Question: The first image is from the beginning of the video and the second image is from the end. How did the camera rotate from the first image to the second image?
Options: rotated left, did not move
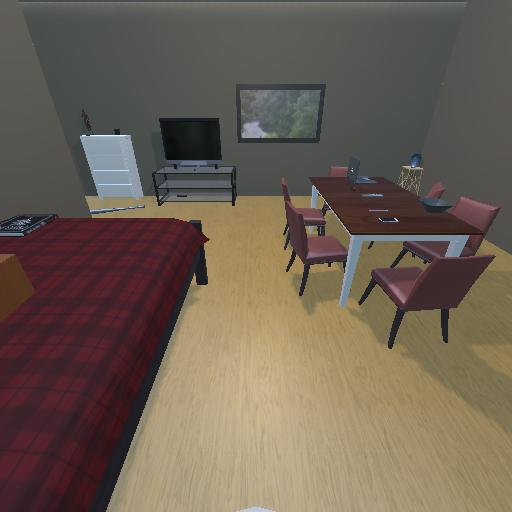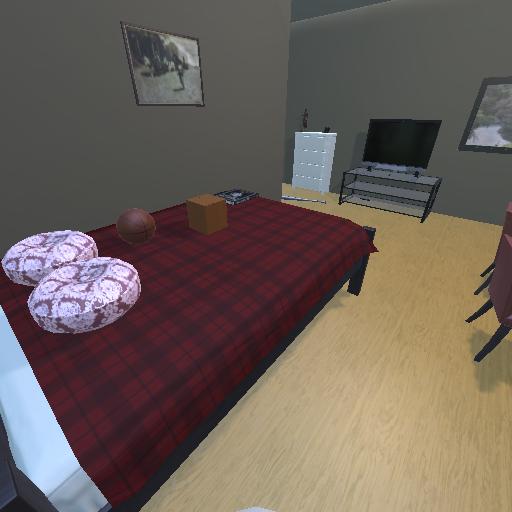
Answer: rotated left